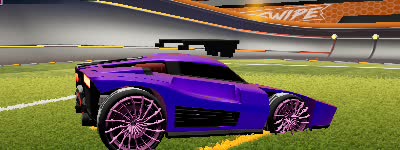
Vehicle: breakout